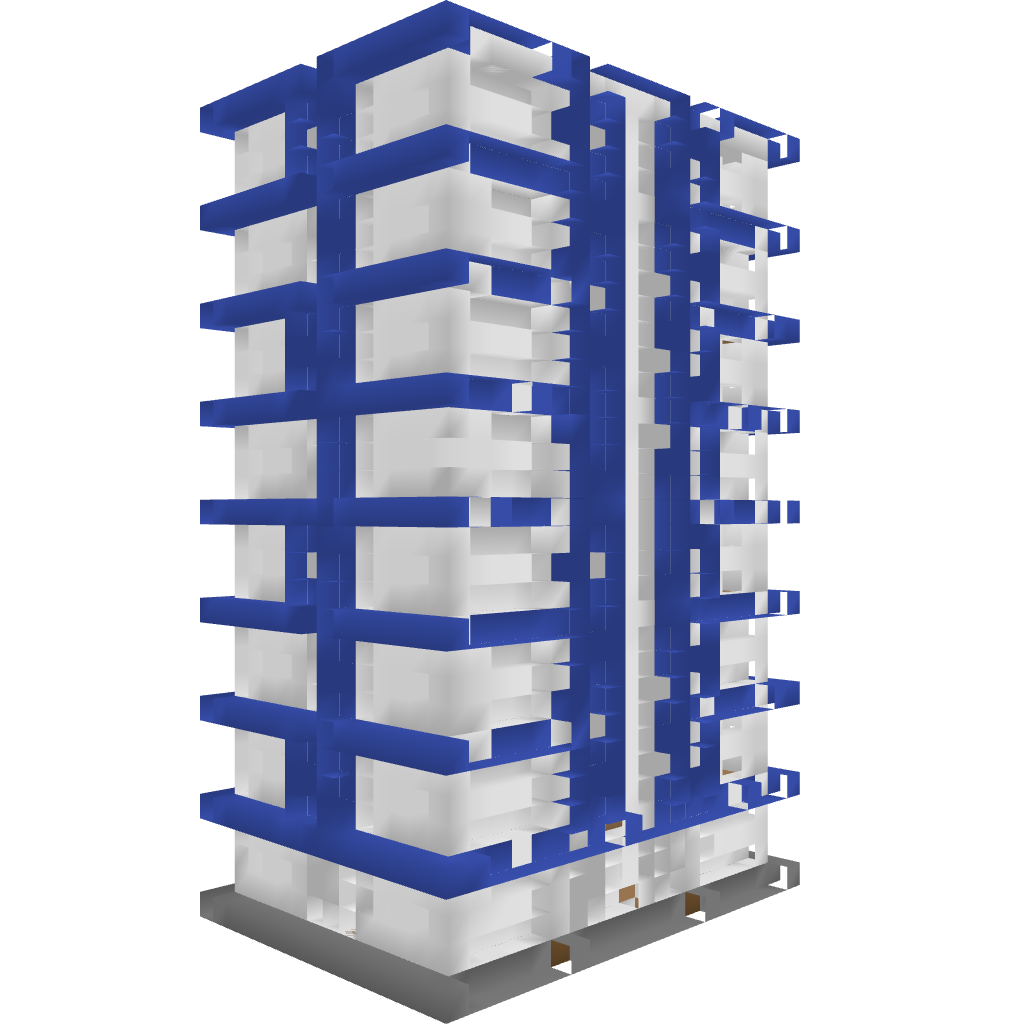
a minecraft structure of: Modern Skyscraper #3 bad low quality